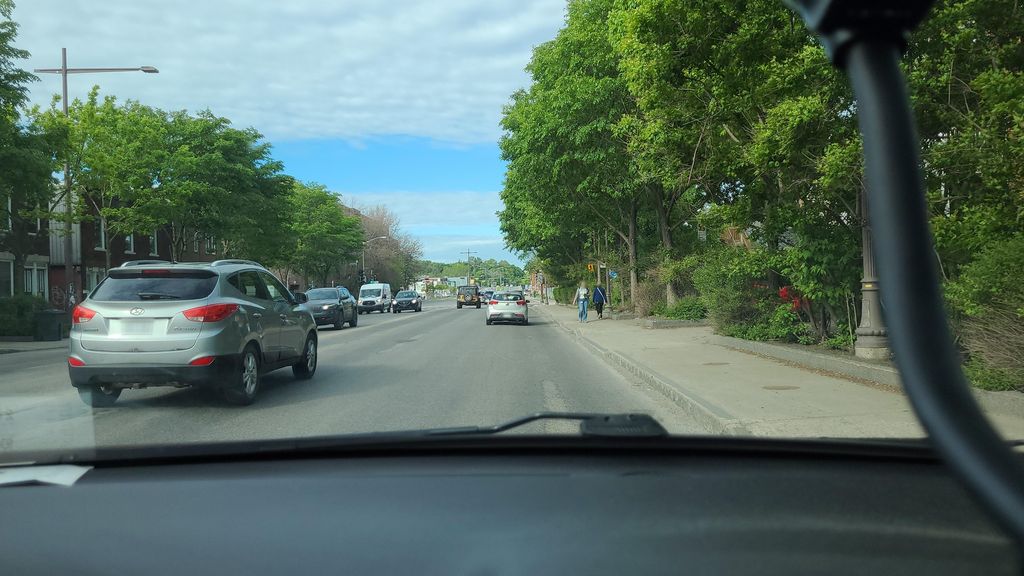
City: quebec_city